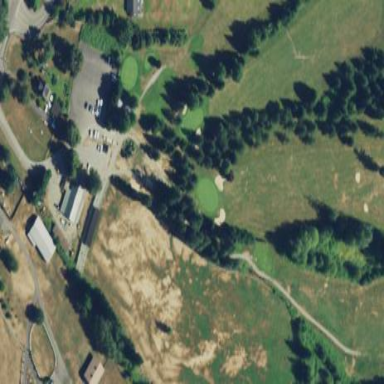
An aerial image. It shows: Grassy area used as driving range for golf.